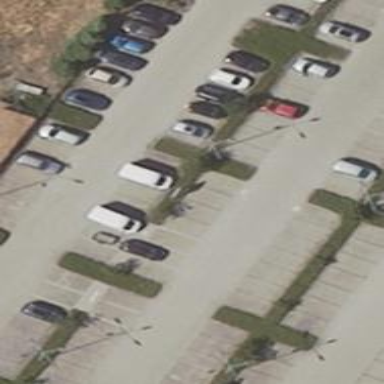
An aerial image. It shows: High mast lamp mount.